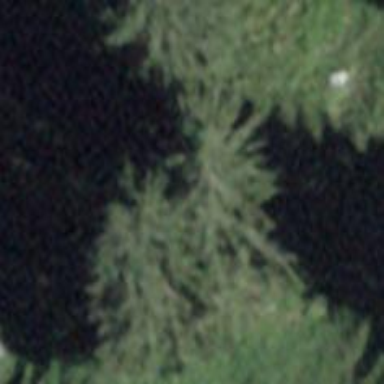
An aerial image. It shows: Single tag "natural: tree."